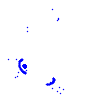
Particle: electron